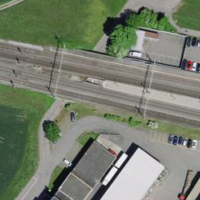
EUNIS habitat code: 57
Species observed at this site:
Melanargia galathea